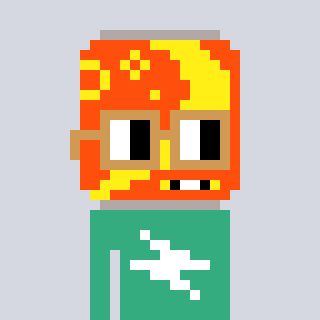
a pixel art character with square brown glasses, a pop-shaped head and a teal-colored body on a cool background